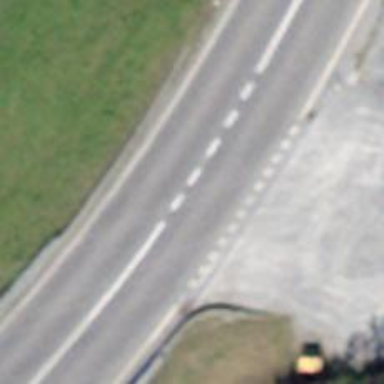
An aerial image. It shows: Primary road with asphalt surface.